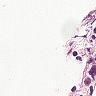
Metastatic tissue present: no